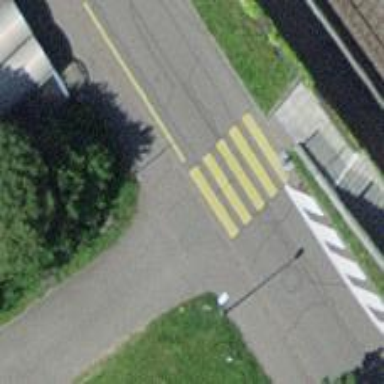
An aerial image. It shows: Zebra crossing on the road.